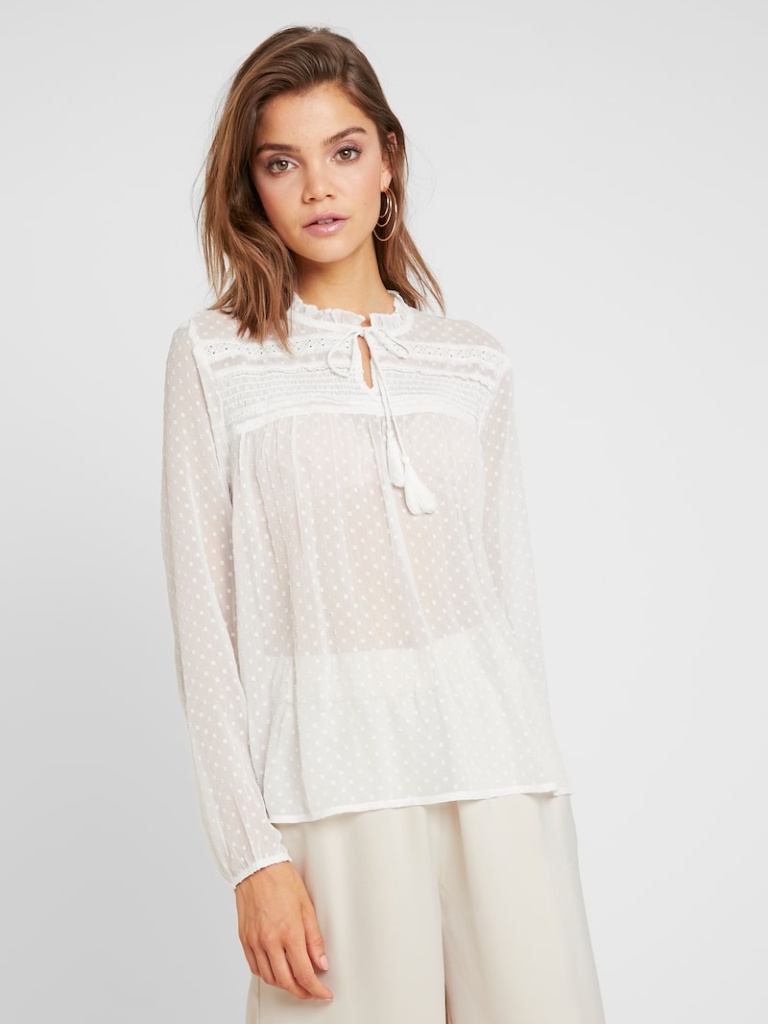
cotton relaxed a long-sleeved with the sleeves down hip length Untucked high blouse